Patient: sex M, age 75
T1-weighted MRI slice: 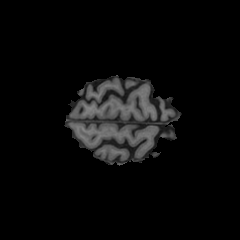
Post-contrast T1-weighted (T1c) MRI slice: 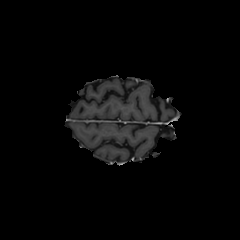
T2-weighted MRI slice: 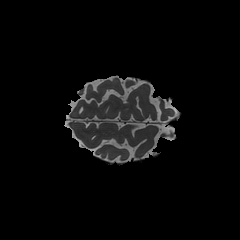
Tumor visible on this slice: no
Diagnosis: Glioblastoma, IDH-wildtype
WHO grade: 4